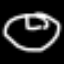
Label: clock